Question: I want to change the background color of a particular cell in a column if the value of that cell is greater than one cell in another column.
For example, the column that I want to compare all cells is 'Y' and the cell that should be compared with is 'AA5'
Right now I am manually comparing by adding the value of 'AA5' to the greater than format rule in google sheets conditional formatting.
I tried using '=IF($Y:$Y>$AA5)' and '=$Y:$Y<$AA5' in the custom formula but didn't work.
Need help on this.

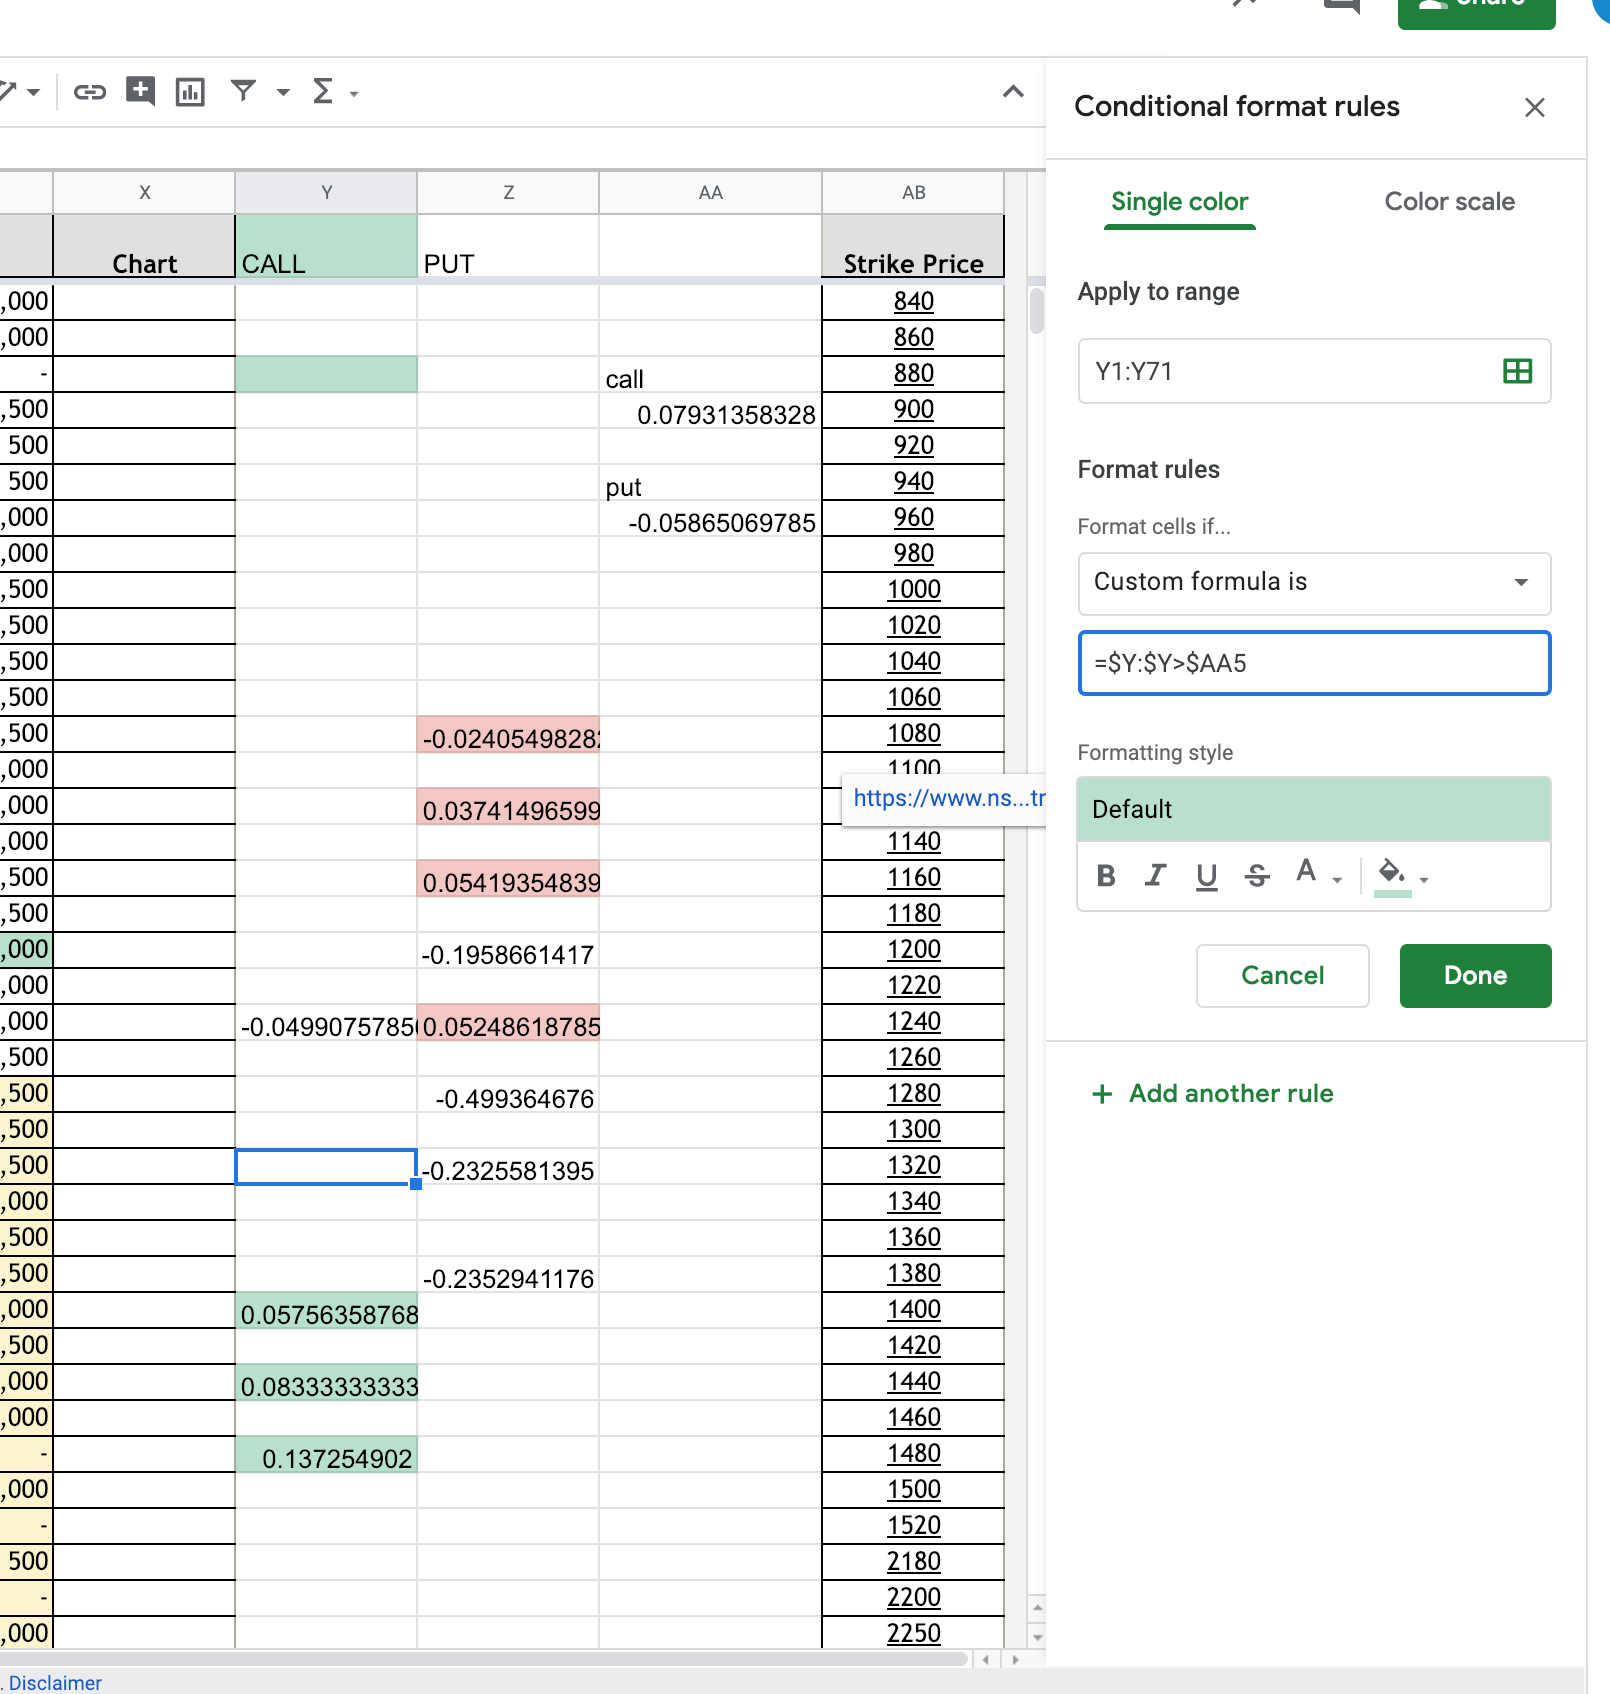
Answer: - 'Y1:Y'- 'Greater than'- '=AA$5'
<URL>